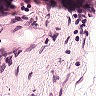
Metastatic tissue present: no